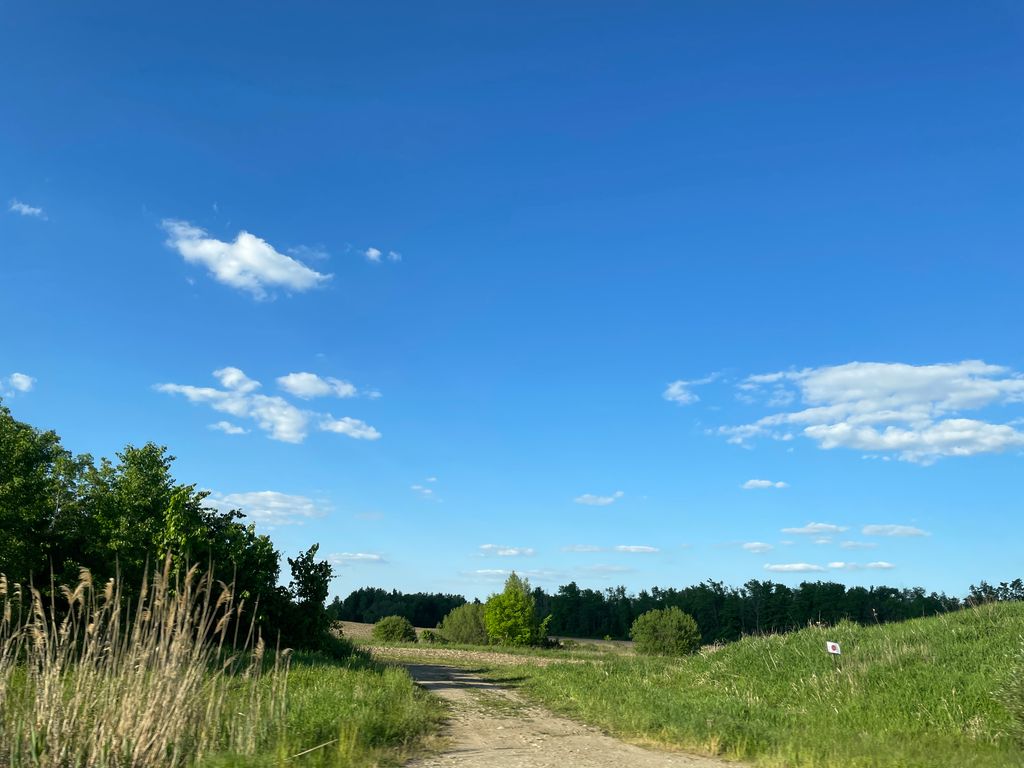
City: kitchener-waterloo